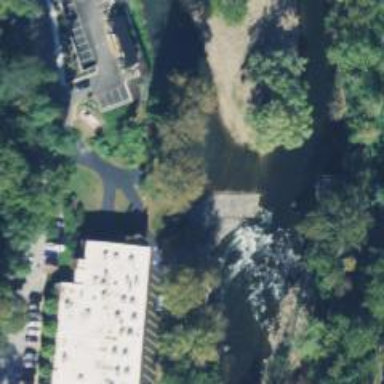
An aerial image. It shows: Weir in waterway.